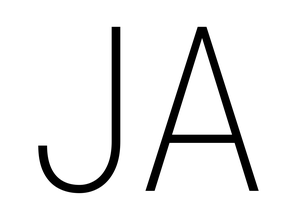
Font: Roboto_Condensed_ExtraLight